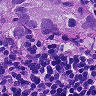
Metastatic tissue present: yes